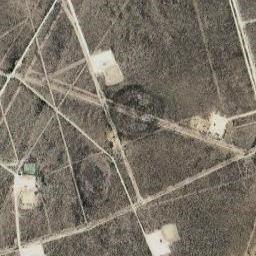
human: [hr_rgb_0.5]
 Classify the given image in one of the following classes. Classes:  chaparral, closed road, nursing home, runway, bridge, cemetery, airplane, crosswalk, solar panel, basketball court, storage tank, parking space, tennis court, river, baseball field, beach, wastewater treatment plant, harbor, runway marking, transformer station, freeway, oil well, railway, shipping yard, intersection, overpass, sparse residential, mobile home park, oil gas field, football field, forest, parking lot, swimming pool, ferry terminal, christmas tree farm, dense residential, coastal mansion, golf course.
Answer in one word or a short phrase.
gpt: oil gas field